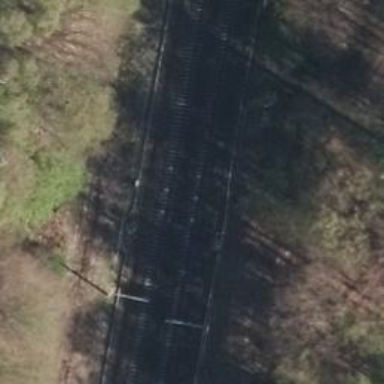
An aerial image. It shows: Railway signal.